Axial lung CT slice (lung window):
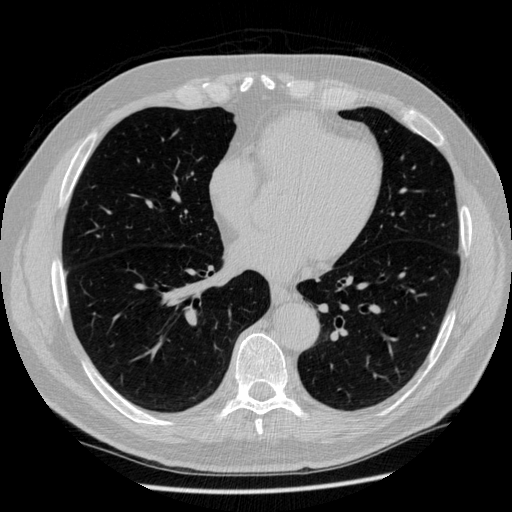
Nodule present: no